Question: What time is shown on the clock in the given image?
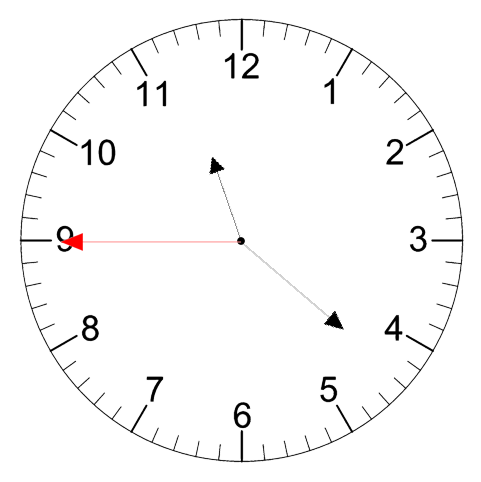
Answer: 11:21:45